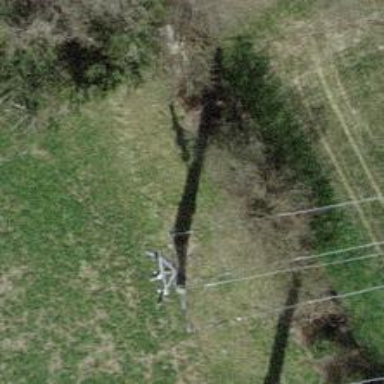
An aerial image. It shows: Minor power line.